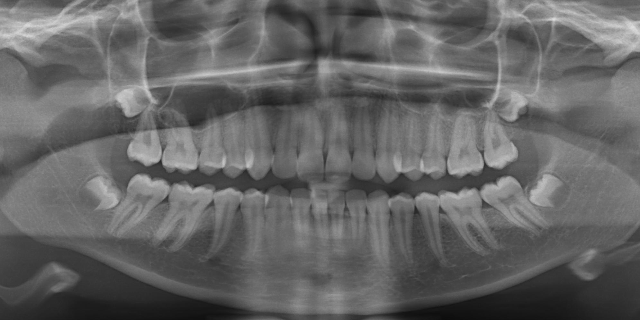
adult